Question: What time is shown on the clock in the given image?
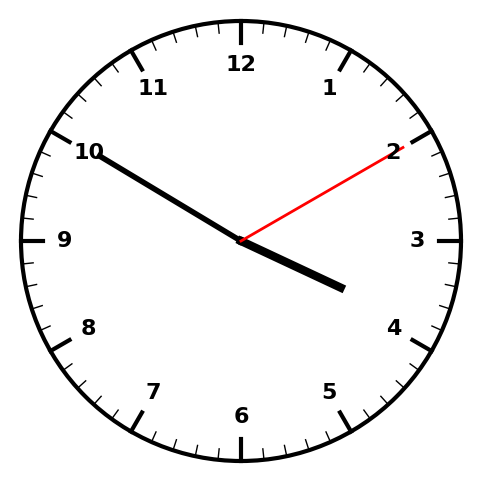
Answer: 03:50:10